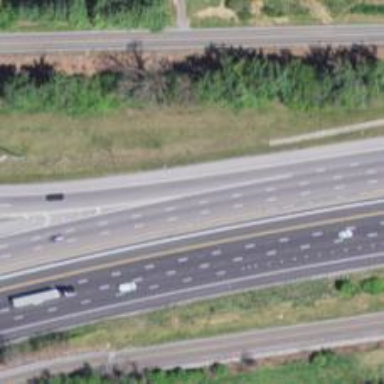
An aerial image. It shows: Asphalt motorway link.